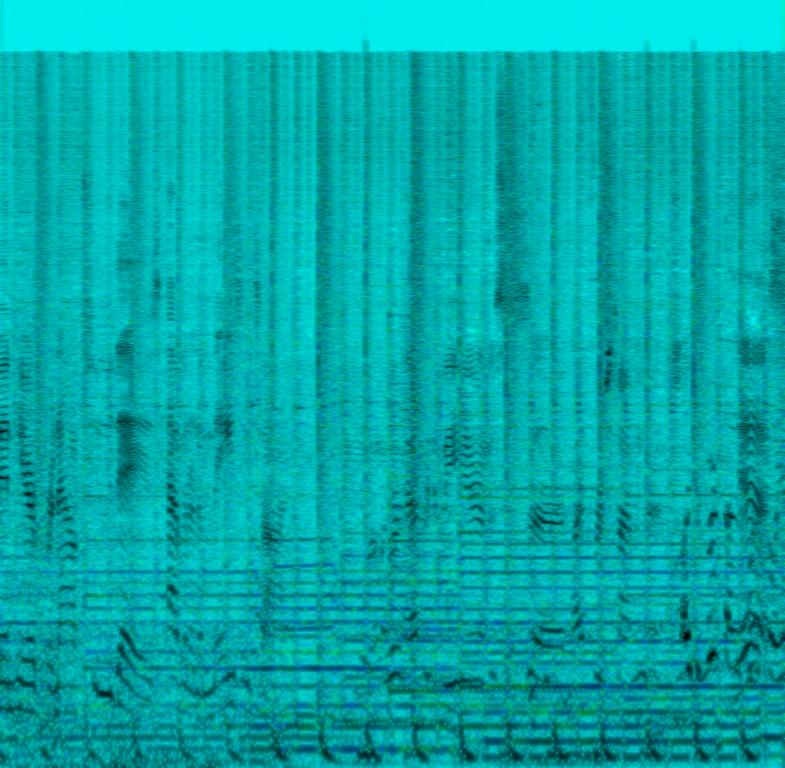
This music is instrumental. The tempo is fast with an upbeat keyboard harmony, bright drumming, energetic electric guitar and synthesiser and digital drum arrangements. There is an interaction between two men superimposed over the music. The music is lively, cheerful, happy, positive, upbeat, warm and heartening. This is the background score for an Interview or documentary.